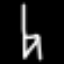
Label: chair